Question: I need to extract values from an HTML page.
The page contain this:

And I want to extract only the values from there.
I tried this code:
'''
import java.io.*;
import java.net.*;
import javax.swing.text.html.*;
import javax.swing.text.html.parser.*;
public class Test extends HTMLEditorKit.ParserCallback {
StringBuffer txt;
Reader reader;
// empty default constructor
public Test() {}
// more convienient constructor
public Test(Reader r) {
setReader(r);
}
public void setReader(Reader r) { reader = r; }
public void parse() throws IOException {
txt = new StringBuffer();
ParserDelegator parserDelegator = new ParserDelegator();
parserDelegator.parse(reader, this, true);
}
public void handleText(char[] text, int pos) {
txt.append(text);
}
public String toString() {
return txt.toString();
}
public static void main (String[] argv) {
try {
// the HTML to convert
URL toRead;
if(argv.length==1)
toRead = new URL(argv[0]);
else
toRead = new URL("http://test.com/values.html");
BufferedReader in = new BufferedReader(
new InputStreamReader(toRead.openStream()));
Test d = new Test(in);
d.parse();
in.close();
System.out.println(d.toString());
}
catch (Exception e) {
e.printStackTrace();
}
}
}
'''
And what I got was this extract:
'''
Measured valuestable{font-family:verdana,arial,helvetica,sans-serif;color:#000;font-size:10px;background-color:#fff;}Temperature:24.9degCRelative humidity:48.3%RHDew point:13.3degC
'''
Is there any chance to extract only the values ?
'''
25.0
51.0
14.1
'''
Thank you all for your help and understanding.
Sincere greetings.
---
Thank you all for your help.
As suggested I used JSoup as follows:
'''
Document doc;
try {
// need http protocol
doc = Jsoup.connect("http:/test.com/values.html").get();
String text = doc.text();
System.out.println("text : " + text);
Element pending = doc.select("table td:eq(1)").get(0);
Element nextDate = doc.select("table td:eq(1)").get(1);
Element date = doc.select("table td:eq(1)").last();
System.out.println(pending.text() + "
" + nextDate.text() + "
" + date.text());
} catch (IOException e) {
e.printStackTrace();
}
'''
}
The result was this:
'''
23.9degC
52.8%RH
13.7degC
'''
It is not possible to extract only the values , without oC and % RH?
I apologize for the inconvenience.
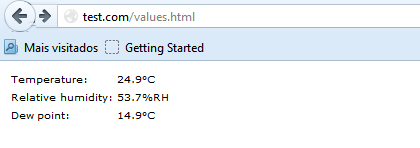
Answer: Hey after using my idea of jsoup, What you need is conversion of string to numbers with decimals, So use the following code to get the below results. Because elements is not aware of numbers...
'''
public static void main(String[] args) {
String str="23.9degC";
System.out.println(str.replaceAll("[^0-9.]+", " ").toString());
str="52.8%RH";
System.out.println(str.replaceAll("[^0-9.]+", " ").toString());
str="13.7degC";
System.out.println(str.replaceAll("[^0-9.]+", " ").toString());
}
23.9
52.8
13.7
'''